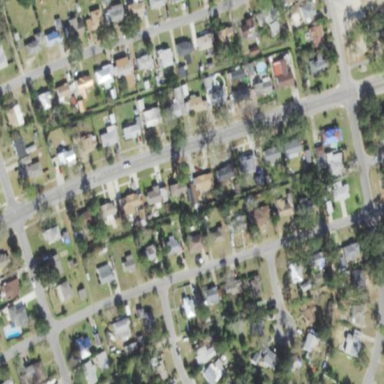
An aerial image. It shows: Residential area composed of single-family homes.